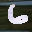
Label: 6